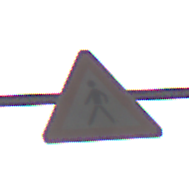
Verkehrszeichen: FussgaengerRechts
Umgebung: Roofed, Urban
Tageszeit: MorningAfternoon
Wetter: PartlyCloudy
Licht: Natural
Jahreszeit: NotSpecified
Kontrast: MediumContrast